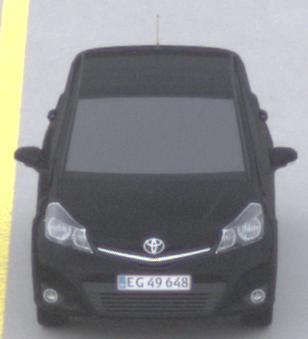
Make: Toyota
Model: Yaris 1.0
Detailed model: Yaris (XP9)
Model produced from: 2009/01
Model produced until: 2010/10
Doors: 3
Color: black
Road condition: dry road
Daytime: morning or afternoon
Contrast: low contrast